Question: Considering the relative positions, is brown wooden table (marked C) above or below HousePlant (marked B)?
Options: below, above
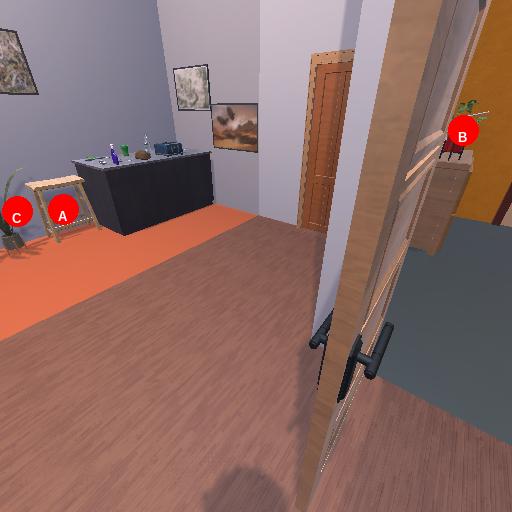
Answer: below